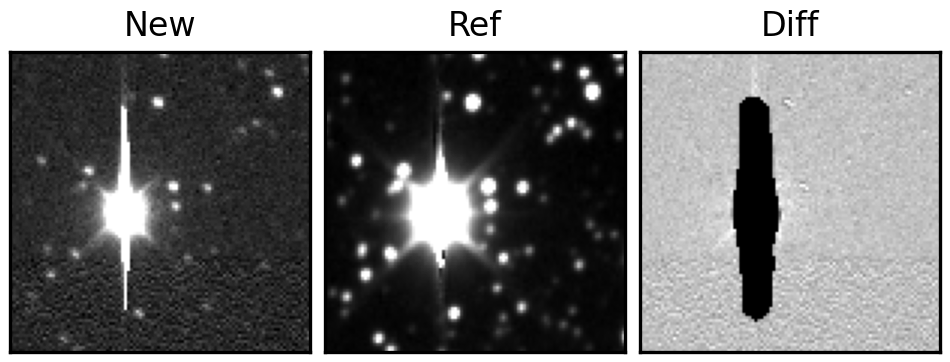
Label: bogus